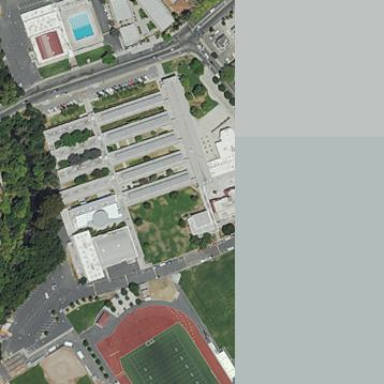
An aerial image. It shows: High school with magnet program.